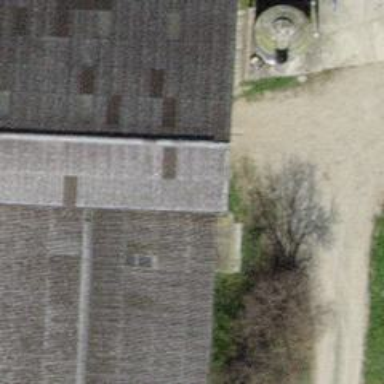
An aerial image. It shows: Gabled roof on farm auxiliary building.